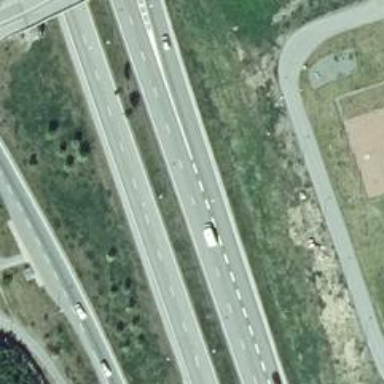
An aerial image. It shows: Motorway junction.